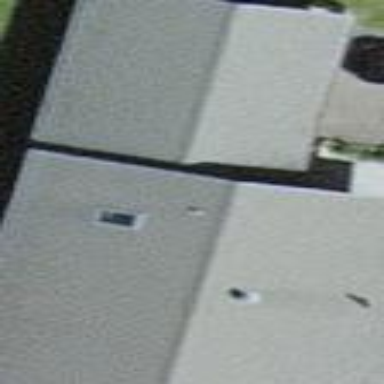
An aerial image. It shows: Simple house.